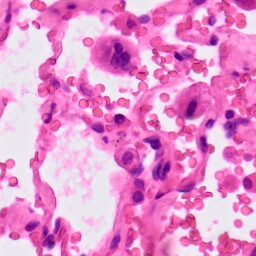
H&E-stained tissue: Lung